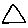
Label: triangle